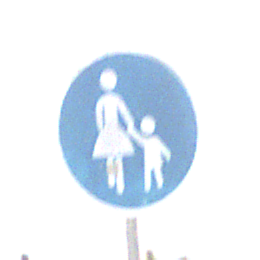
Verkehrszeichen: Gehweg
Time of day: MorningAfternoon
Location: Outdoor (Suburban)
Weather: PartlyCloudy
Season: NotSpecified
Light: Natural